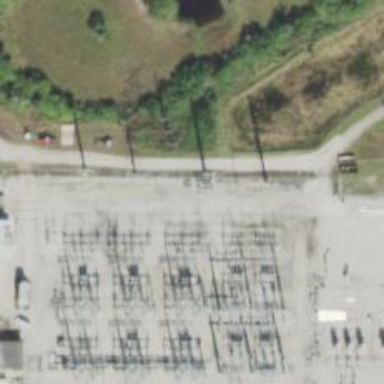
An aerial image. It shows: Switch for power supply.